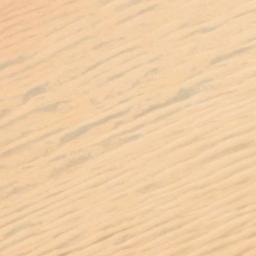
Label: desert